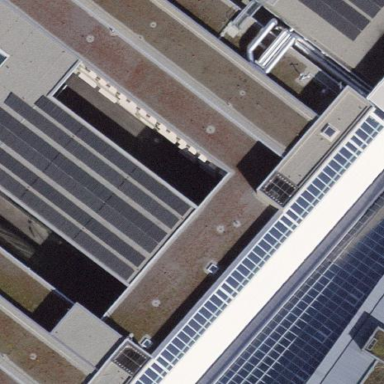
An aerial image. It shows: Solar power generator.